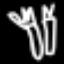
Label: fork